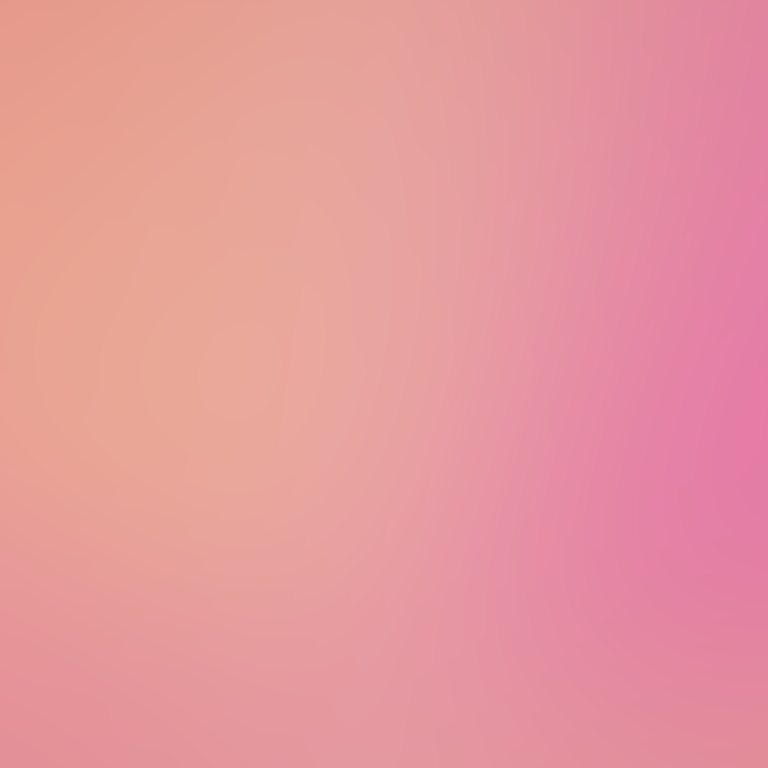
Abstract light effect, smooth gradient from soft peach to gentle pink, serene atmosphere, diffuse glow, no room, no furniture, no objects.